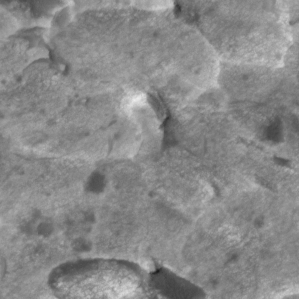
Label: non_frost